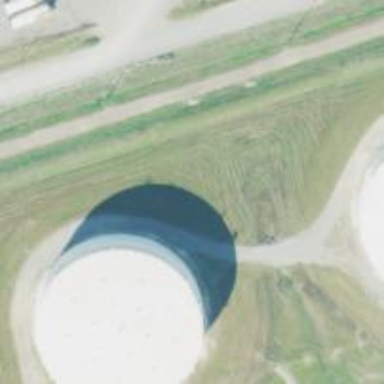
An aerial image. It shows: Storage tank that is man-made.